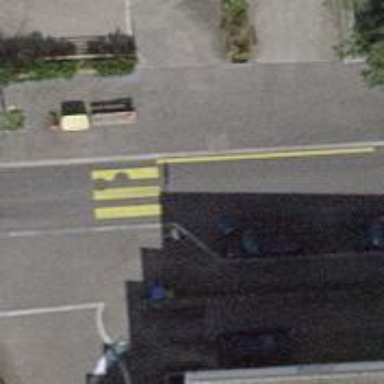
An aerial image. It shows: Uncontrolled zebra crossing on the road.